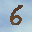
Label: 6